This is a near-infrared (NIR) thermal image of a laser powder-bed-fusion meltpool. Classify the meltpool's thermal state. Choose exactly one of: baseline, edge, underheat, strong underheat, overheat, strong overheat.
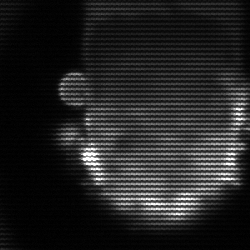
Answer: baseline